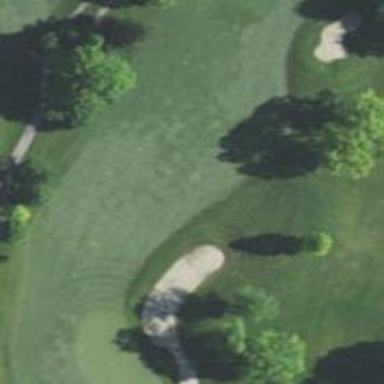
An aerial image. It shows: Golf hole.